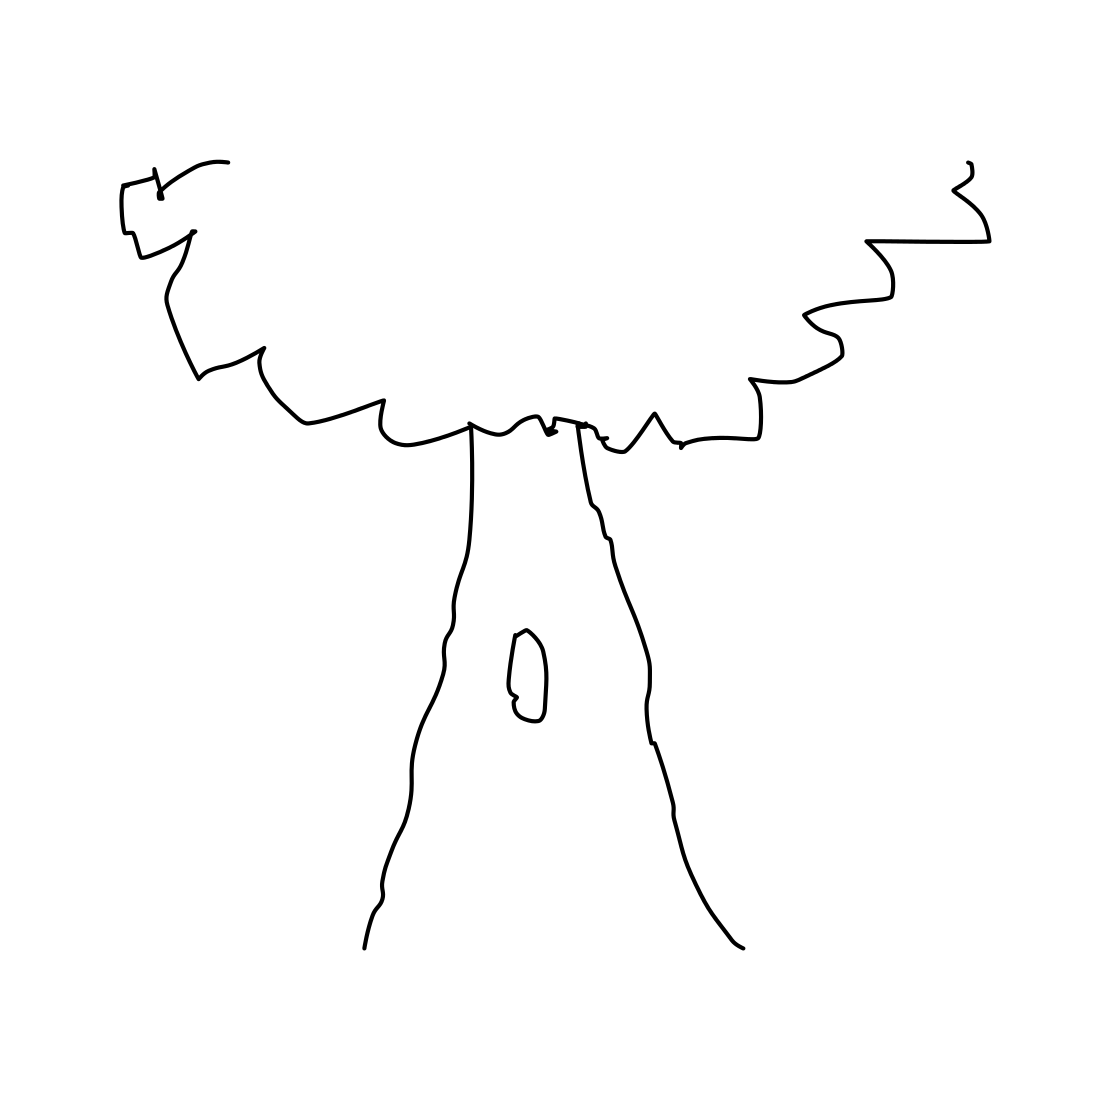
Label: tree